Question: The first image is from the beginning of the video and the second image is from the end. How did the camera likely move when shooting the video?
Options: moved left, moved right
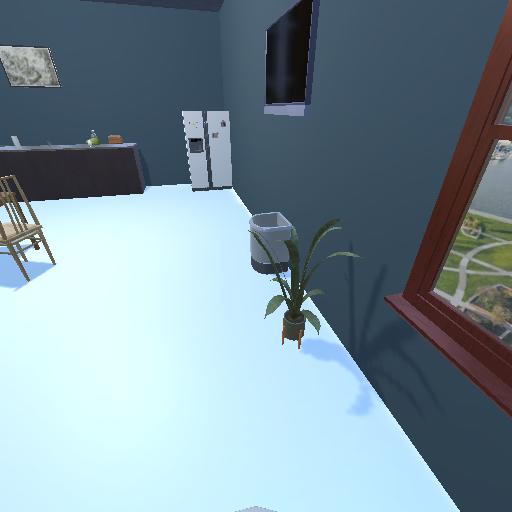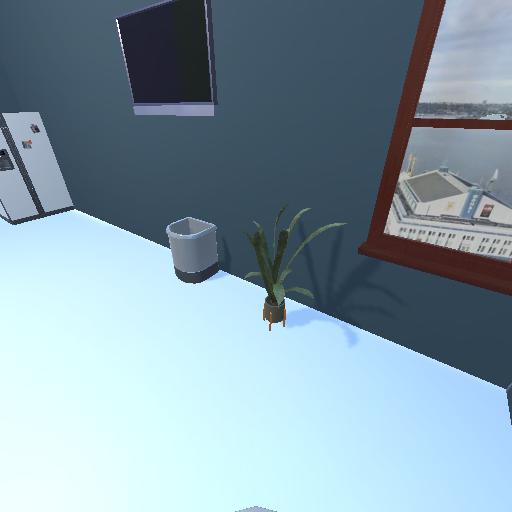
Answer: moved left